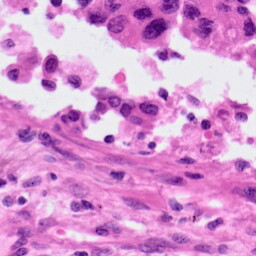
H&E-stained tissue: Lung